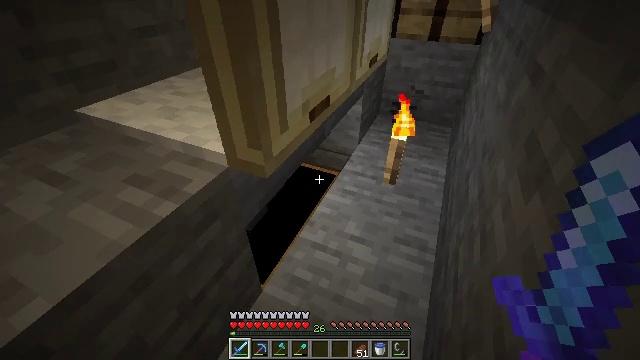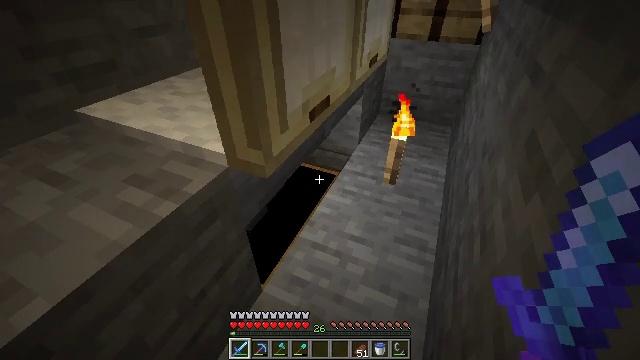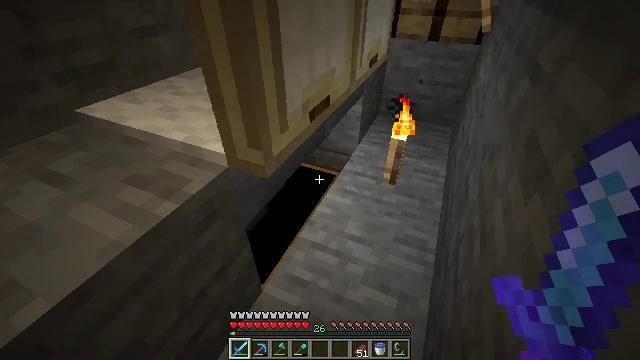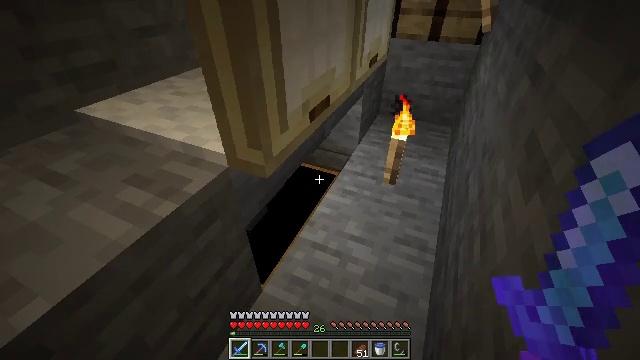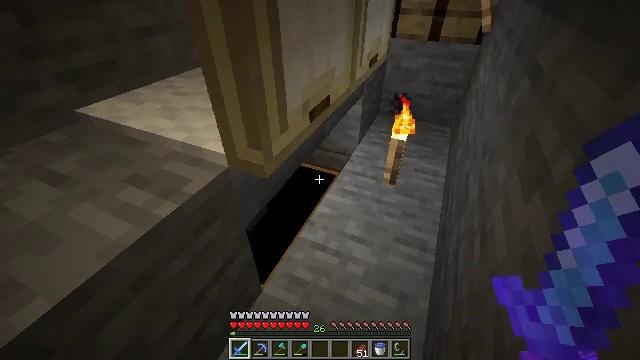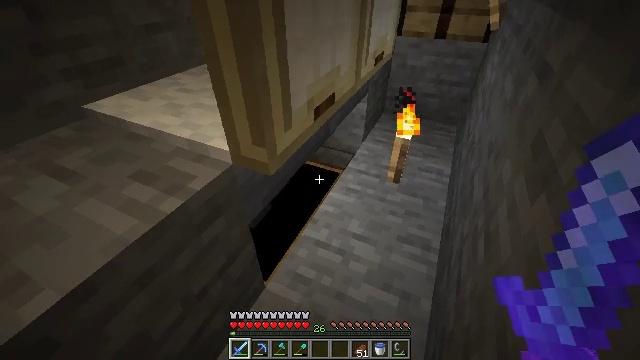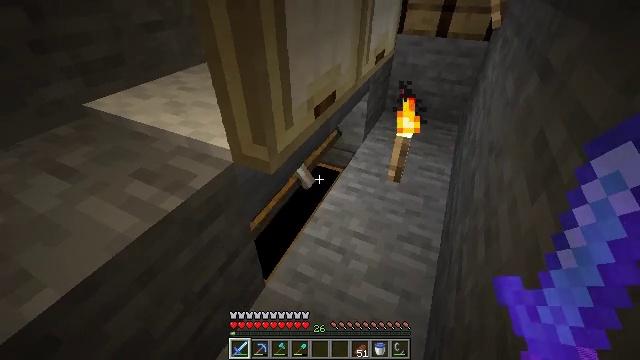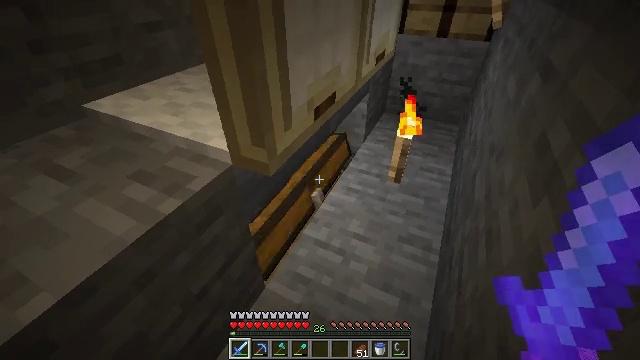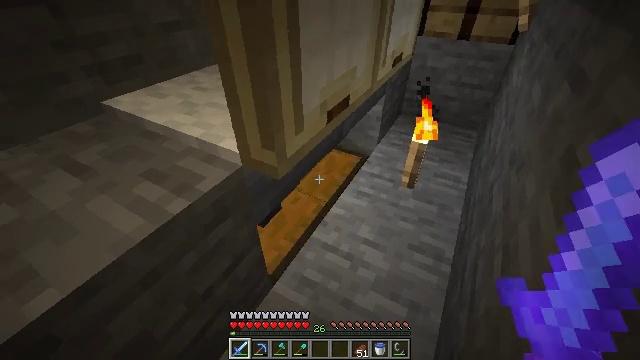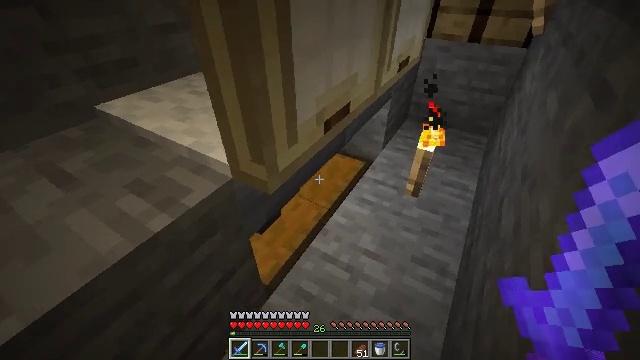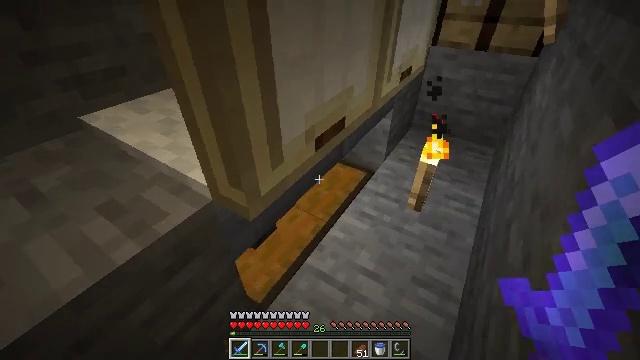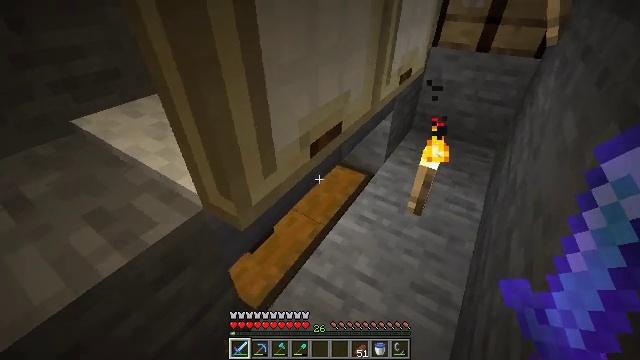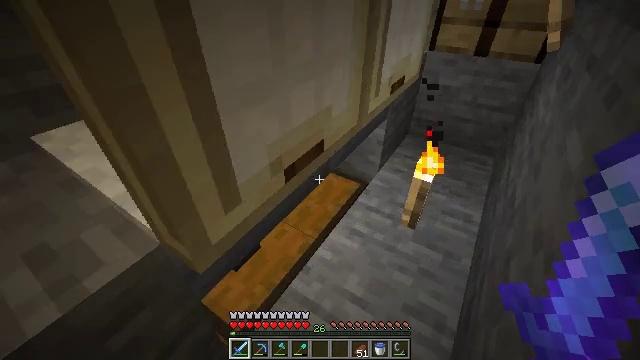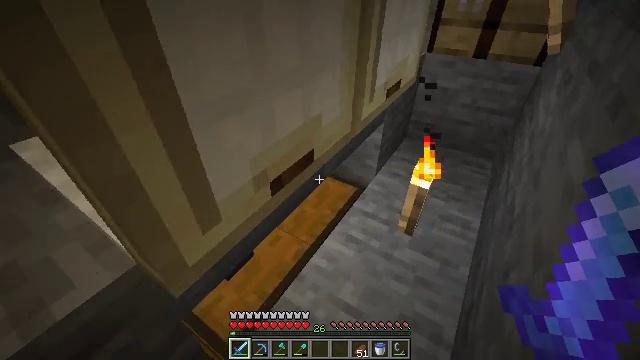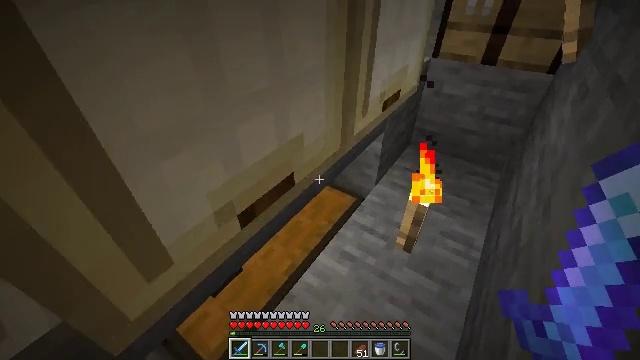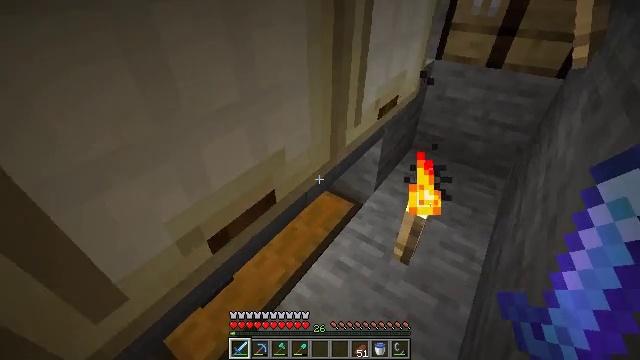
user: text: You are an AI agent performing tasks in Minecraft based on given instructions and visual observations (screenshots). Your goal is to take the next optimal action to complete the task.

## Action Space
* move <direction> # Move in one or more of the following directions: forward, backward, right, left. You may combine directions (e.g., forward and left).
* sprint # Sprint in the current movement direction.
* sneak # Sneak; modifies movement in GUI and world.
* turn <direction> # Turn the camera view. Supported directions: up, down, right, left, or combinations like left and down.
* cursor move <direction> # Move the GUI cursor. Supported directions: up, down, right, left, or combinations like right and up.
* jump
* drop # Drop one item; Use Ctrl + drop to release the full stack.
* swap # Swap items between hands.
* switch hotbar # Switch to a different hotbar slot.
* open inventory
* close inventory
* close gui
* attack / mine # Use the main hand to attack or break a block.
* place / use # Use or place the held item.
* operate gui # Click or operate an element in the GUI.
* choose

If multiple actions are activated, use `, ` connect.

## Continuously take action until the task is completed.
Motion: motion action
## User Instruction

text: Get the hopper into inventory.
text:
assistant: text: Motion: no_op
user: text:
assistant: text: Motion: no_op
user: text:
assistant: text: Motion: no_op
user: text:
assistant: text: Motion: no_op
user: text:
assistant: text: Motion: turn left
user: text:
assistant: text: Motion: no_op
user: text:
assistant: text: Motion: move right
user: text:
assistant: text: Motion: move right, turn left
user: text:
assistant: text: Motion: move right, turn left
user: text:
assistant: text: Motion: move right, turn left
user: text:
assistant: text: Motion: move right
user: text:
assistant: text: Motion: move right
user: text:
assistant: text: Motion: move right
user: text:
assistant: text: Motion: move right, turn left
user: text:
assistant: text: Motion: move right, turn left
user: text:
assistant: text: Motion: move right
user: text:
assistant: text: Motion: move right, sneak
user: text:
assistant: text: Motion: sneak
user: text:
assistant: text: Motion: sneak, turn left
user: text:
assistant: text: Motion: sneak, turn left
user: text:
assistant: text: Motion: sneak, turn left
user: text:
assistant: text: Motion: sneak, turn left
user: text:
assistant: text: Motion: sneak
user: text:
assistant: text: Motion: sneak
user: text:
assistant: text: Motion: sneak
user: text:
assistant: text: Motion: sneak
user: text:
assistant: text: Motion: sneak, turn left and up
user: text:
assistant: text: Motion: sneak, turn up
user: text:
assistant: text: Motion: sneak
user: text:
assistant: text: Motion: sneak